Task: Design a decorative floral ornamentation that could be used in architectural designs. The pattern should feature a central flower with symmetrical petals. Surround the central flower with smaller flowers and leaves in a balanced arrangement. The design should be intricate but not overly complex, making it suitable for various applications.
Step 31:
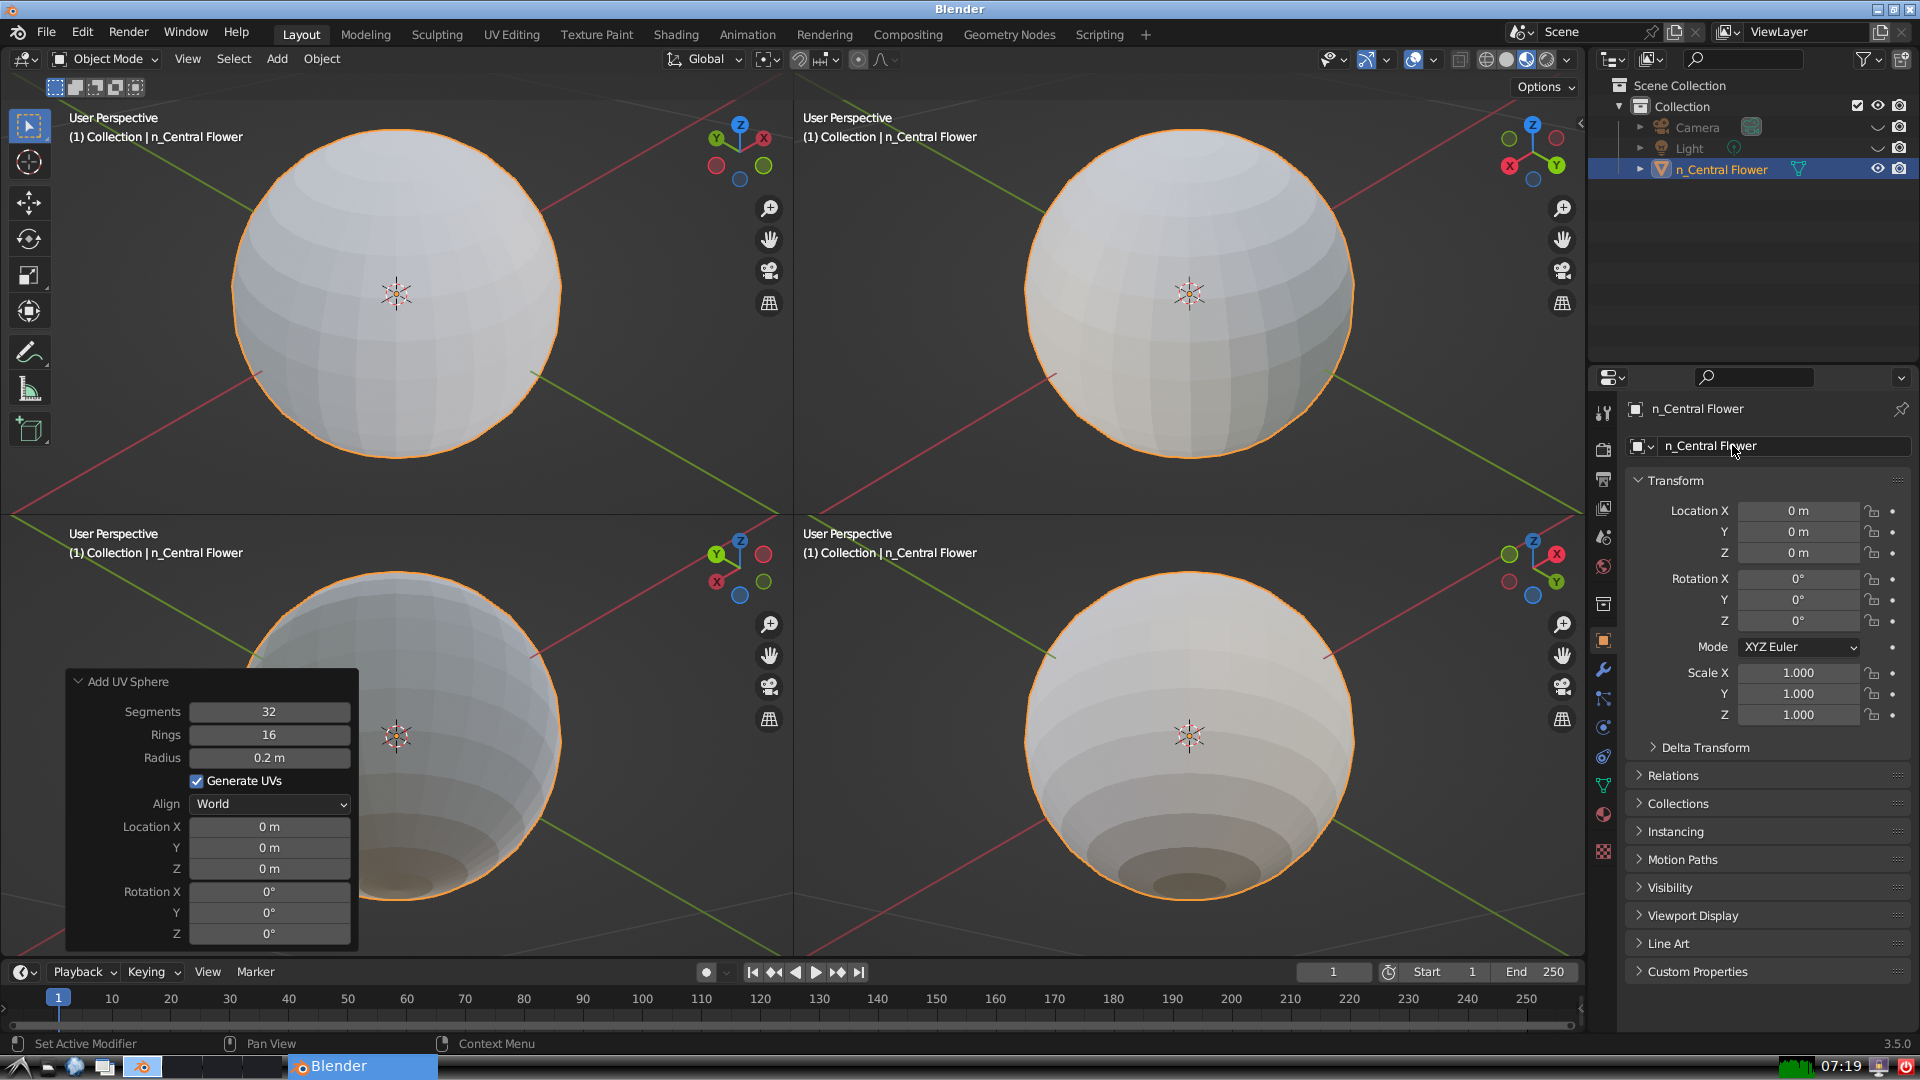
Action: {"mouse_move": [1608, 805]}